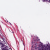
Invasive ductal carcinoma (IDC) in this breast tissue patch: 0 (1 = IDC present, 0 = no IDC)